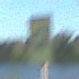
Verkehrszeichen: KennzeichnungspflichtigeFahrzeugeGefaehrlicheGueterOhnePfeilsymbol
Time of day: MorningAfternoon
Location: Outdoor (Nature)
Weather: Clear
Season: NotSpecified
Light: Natural